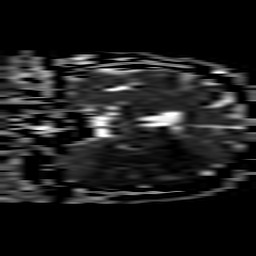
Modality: ADC
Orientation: coronal
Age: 54
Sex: female
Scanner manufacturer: philips
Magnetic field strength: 3 T
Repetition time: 3.084 s
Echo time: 0.076 s